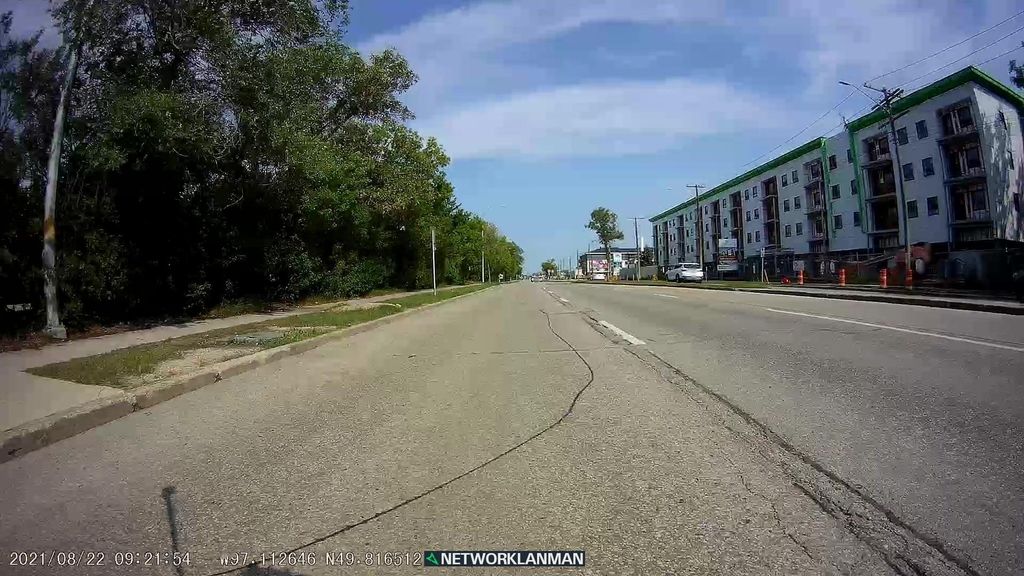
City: winnipeg